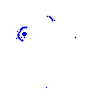
Particle: proton